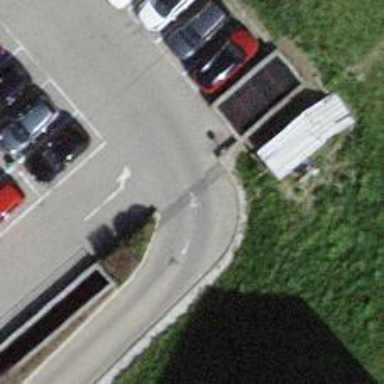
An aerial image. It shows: The entrance to rooftop parking area.